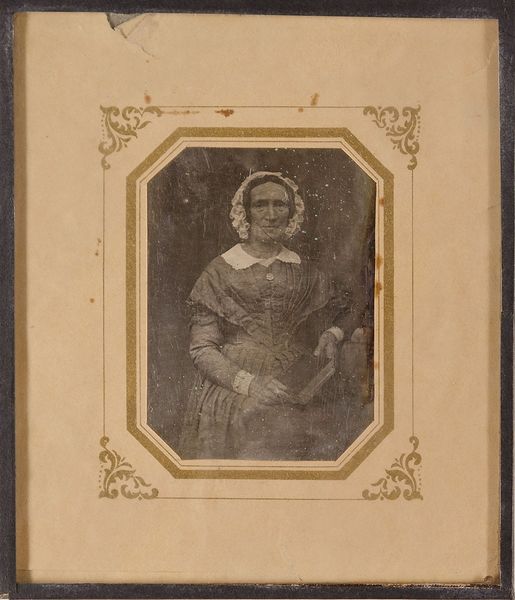
Titel: Unbekannte ältere Frau
Standort: Hamburg
Institution: Museum für Kunst und Gewerbe Hamburg
Schlagwörter: frau, haube, portrait, kopfbedeckung, foto, fotografie, photographie, photo, lichtbild, daguerreotypie, bildwerke, angewandte und bildende kunst, hessische systematik, porträt, porträtfotografie, porträtphotographie, hüftbild